Question: The following image shows the desired result:

Below where I arrived using 'position: relative':
'''
<div class="tags-container">
<div class="tag">Pizza</div>
<div class="tag">Spaghetti</div>
<div class="tag">Mandolino</div>
<div class="tag">Pizza</div>
<div class="tag">Spaghetti</div>
<div class="tag">Mandolino</div>
<div style="clear: both"></div>
</div>
'''
'''
.tags-container {
border: 1px solid #ff0000;
width: 300px;
}
.tag {
float: left;
position: relative;
top: -1px;
left: -1px;
padding: 5px;
border: 1px solid #ff0000;
}
'''
<URL>
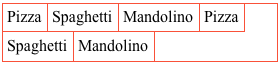
Answer: 'border''0''top''margin-top'.
Actually, there's need to use reset the borders.
While <URL> reserves space in the flow to prevent changing the layout, moves the element literally.
Thus you could add a negative top/left 'margin' to the '.tag' elements. However <URL> at the bottom of the elements in the last row.
In order to shift the border up, you could append a dummy child into the '.tags-container' and use a negative bottom 'margin' for that element.
Since you are using a '<div>' element at the end of the '.tags-container' to clearing the float, you could apply the needed negative margin to that element as well.
'''
<div class="tags-container">
<div class="tag">Pizza</div>
<div class="tag">Spaghetti</div>
<!-- other .tag elements... -->
<div style="clear: both"></div> <!-- Apply negative margin to this element -->
</div>
'''
'''
.tag {
float: left;
margin-top: -1px;
margin-left: -1px;
padding: 5px;
border: 1px solid #ff0000;
}
.tags-container div:last-child {
margin-bottom: -1px; /* This negative margin overlaps the bottom border */
}
'''
<URL>.
---
Alternatively, you could use <URL> pseudo element as the last child of the '.tags-container' to clear the float and apply the negative margin:
'''
.tags-container:after {
content: "";
display: block;
clear: both;
margin-bottom: -1px;
}
'''
<URL>.